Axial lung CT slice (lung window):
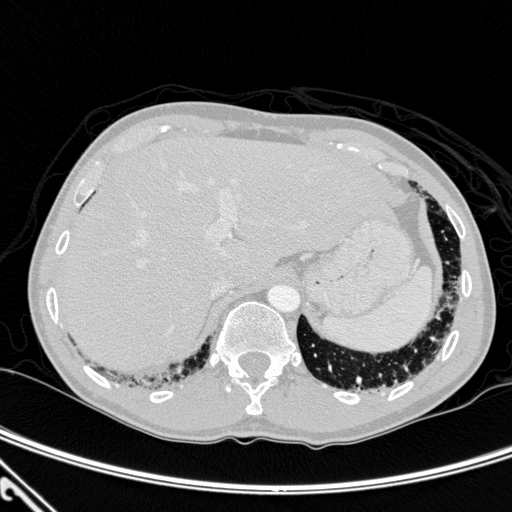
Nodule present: no